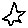
Label: star